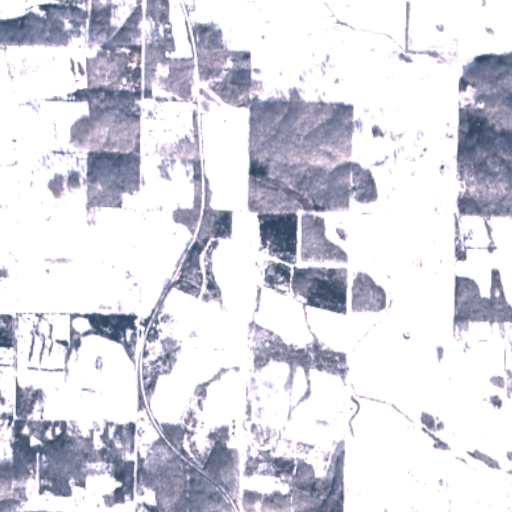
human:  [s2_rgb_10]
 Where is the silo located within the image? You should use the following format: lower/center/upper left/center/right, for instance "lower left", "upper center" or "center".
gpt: The silo is located in the center left of the image.
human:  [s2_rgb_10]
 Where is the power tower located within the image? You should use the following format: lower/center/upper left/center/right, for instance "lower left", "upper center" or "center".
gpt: There is no power tower in the image.